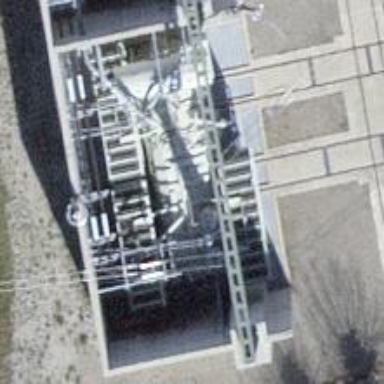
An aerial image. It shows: Outdoor transformer.